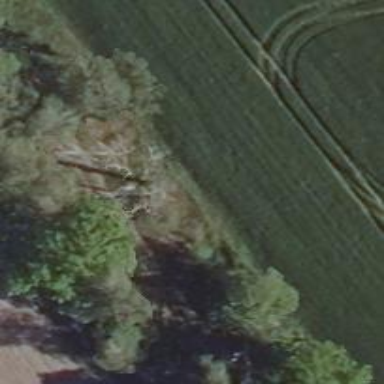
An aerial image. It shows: Row of trees in natural setting.